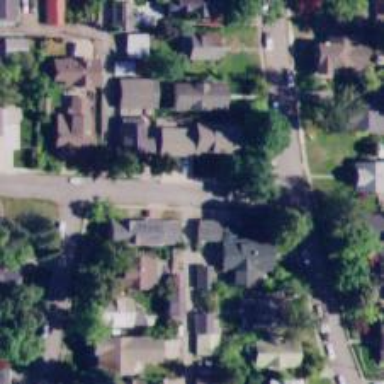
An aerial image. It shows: Alley classified as service road.